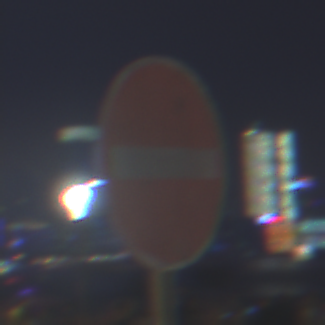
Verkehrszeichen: VerbotDerEinfahrt
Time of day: Night
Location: Outdoor (Urban)
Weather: PartlyCloudy
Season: NotSpecified
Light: Natural